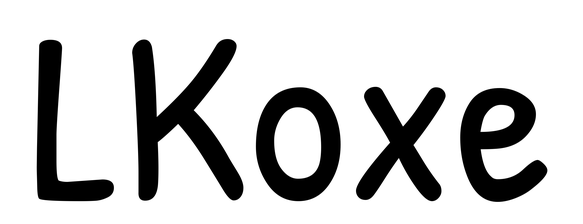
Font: PatrickHand-Regular